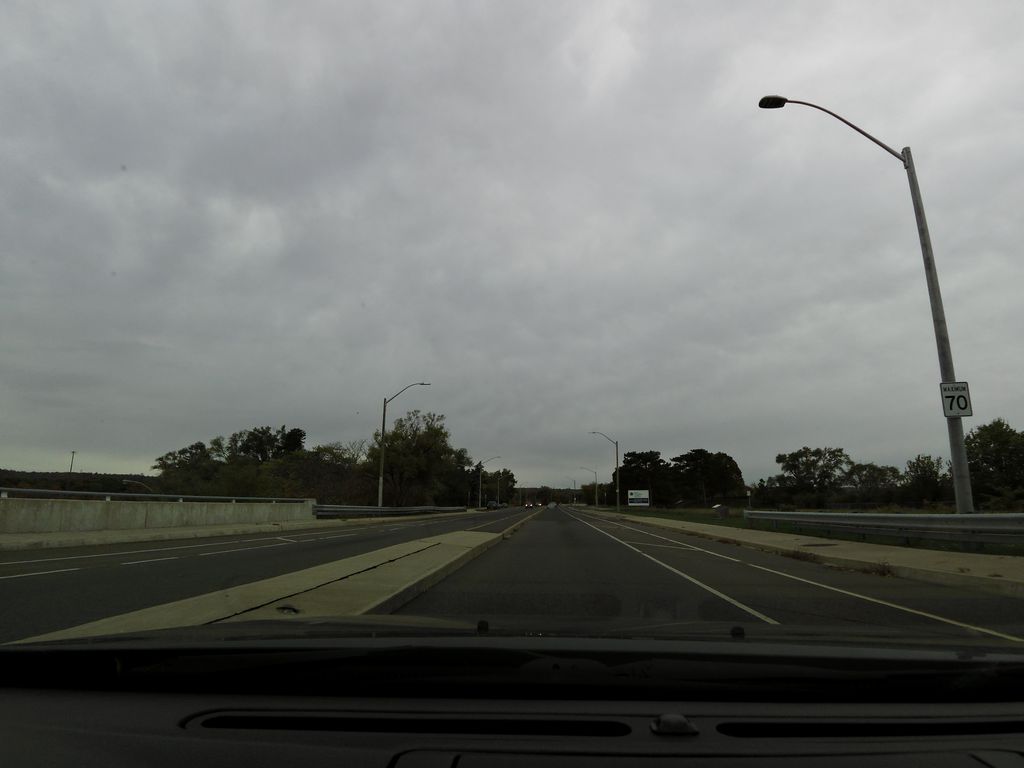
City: hamilton